Aerial crown-view tile of a tropical tree (Barro Colorado Island, Panama), acquired 20250715:
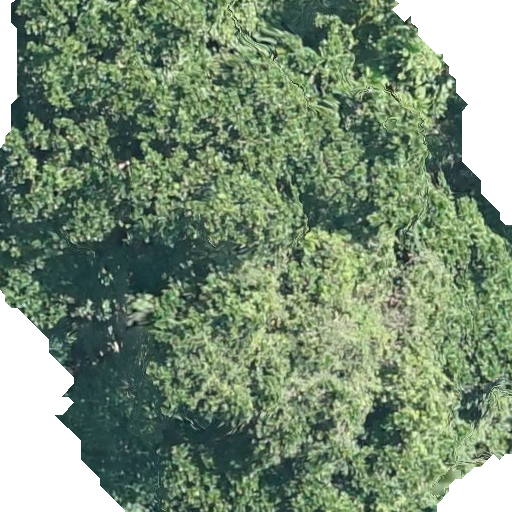
Species: Anacardium excelsum
GBIF accepted scientific name: Anacardium excelsum
Crown area: 401.218 m²